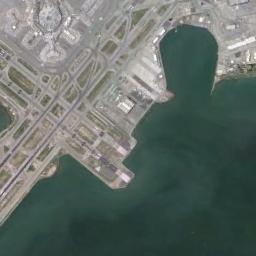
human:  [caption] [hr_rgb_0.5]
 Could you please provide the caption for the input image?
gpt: An airport with some runways perpendicular to each other next to the sea .

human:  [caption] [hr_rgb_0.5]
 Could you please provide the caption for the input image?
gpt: A complex airport with many runways and buildings next to a blue sea .

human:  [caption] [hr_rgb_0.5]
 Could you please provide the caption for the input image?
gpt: The greening of this airport is very good .

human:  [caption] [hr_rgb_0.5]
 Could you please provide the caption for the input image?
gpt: There is an airport next to the sea .

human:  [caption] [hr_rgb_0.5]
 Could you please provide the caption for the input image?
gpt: The airport has many intersecting roads .